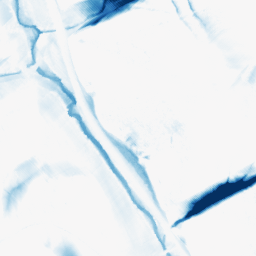
Category: morphological
Decomposition family: morphological_diamond
Decomposition parameters: operation: closing
radius: 20
Upsampling method: lanczos
Upsampling parameters: scale: 4
Upsampling scale: 4